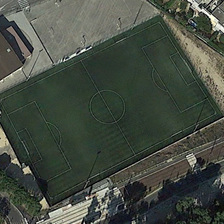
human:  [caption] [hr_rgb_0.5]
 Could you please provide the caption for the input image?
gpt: a football field is near several buildings and some green trees .

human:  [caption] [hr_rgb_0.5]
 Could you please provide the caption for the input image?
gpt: a football field is near several buildings and some green trees .

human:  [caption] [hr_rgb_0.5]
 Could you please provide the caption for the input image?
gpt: a football field is near several buildings and some green trees .

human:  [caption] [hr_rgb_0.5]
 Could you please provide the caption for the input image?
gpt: a football field is near several buildings and some green trees .

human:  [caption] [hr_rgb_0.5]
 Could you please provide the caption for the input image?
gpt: a football field is near several buildings and some green trees .